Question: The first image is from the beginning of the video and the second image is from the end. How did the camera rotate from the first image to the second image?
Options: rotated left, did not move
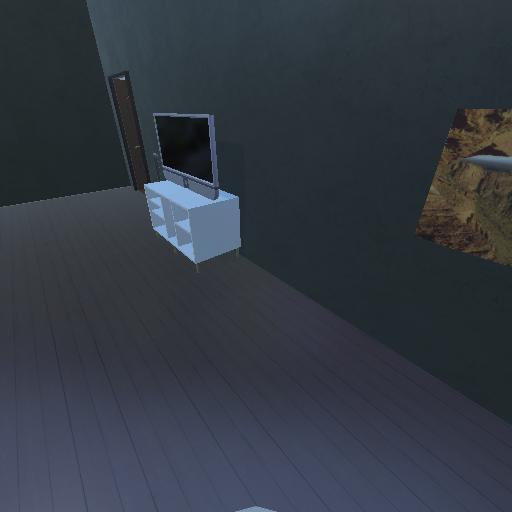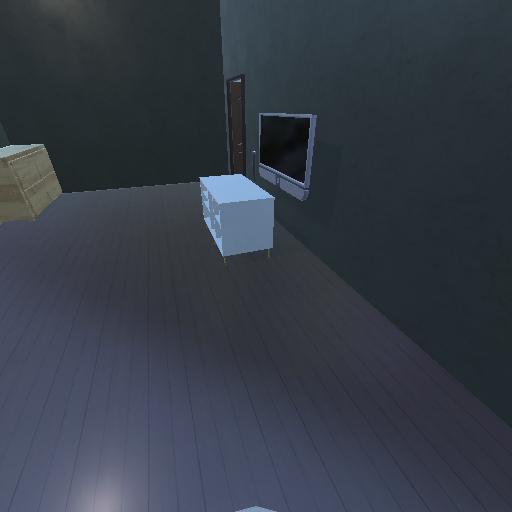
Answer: rotated left